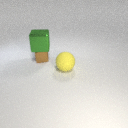
large green metal cube above small brown metal cube